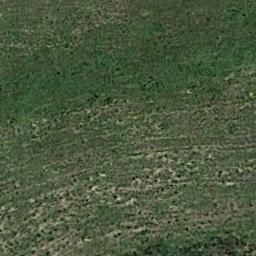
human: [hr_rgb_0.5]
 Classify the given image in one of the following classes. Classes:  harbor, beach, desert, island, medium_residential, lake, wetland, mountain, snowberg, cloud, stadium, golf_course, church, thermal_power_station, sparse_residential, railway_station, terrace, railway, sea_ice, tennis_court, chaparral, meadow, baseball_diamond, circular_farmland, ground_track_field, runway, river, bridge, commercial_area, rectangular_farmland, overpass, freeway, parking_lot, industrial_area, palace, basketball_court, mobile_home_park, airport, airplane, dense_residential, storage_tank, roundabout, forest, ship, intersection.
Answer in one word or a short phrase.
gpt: meadow